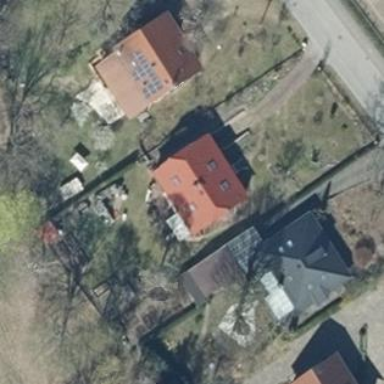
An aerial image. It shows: House with half-hipped roof oriented along its length.